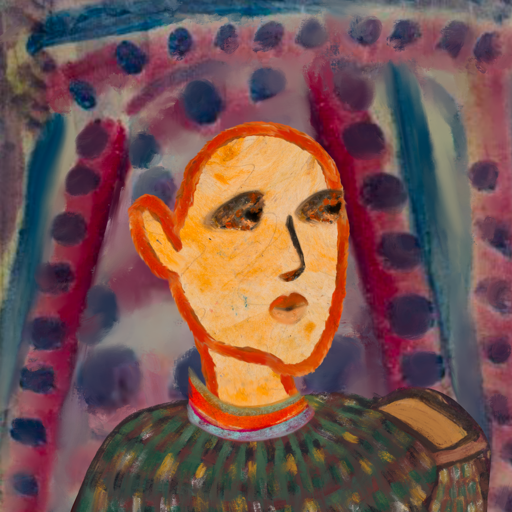
Background: HillGirl, Head And Neck Side: Experience, Face Side: Gypsy_Queen, Bust: After_Raid, Hair Side: Blank, Head Accessory: Blank, Second Necklace: Blank, Necklace: Sisters, Baby: Blank